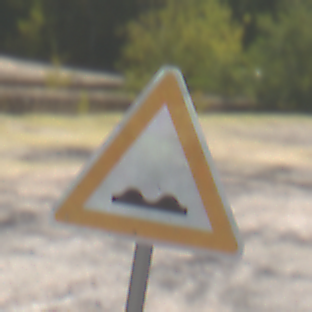
Verkehrszeichen: UnebeneFahrbahn
Umgebung: Outdoor, Nature
Tageszeit: Midday
Wetter: Clear
Licht: Natural
Jahreszeit: Summer
Kontrast: HighContrast